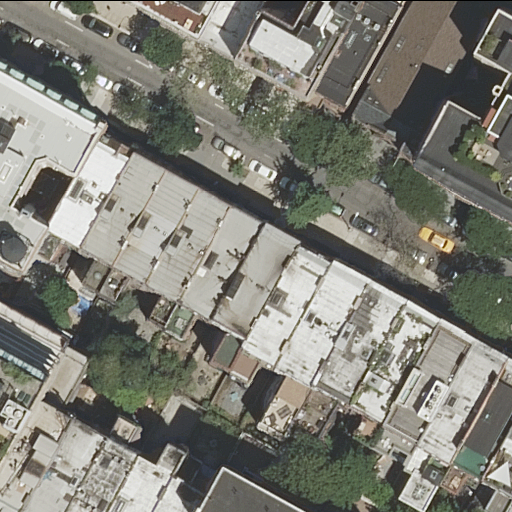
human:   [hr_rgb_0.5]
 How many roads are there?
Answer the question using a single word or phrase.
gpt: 1

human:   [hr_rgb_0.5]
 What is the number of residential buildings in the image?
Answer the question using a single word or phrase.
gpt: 29

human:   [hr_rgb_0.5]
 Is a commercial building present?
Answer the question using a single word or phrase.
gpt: no

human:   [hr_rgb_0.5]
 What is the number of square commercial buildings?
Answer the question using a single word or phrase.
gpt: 0

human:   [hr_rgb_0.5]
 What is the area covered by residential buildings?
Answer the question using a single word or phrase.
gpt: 5742m2

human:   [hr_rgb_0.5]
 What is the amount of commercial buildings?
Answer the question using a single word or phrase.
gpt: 0

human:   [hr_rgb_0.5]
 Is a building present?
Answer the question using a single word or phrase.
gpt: yes

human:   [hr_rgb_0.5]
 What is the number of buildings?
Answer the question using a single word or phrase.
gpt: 29

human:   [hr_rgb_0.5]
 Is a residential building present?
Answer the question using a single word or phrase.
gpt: yes

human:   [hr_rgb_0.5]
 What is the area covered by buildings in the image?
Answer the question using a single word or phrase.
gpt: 5742m2

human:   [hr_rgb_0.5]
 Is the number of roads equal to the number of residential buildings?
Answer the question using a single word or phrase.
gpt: no

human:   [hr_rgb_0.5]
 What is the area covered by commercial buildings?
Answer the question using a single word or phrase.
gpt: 0m2

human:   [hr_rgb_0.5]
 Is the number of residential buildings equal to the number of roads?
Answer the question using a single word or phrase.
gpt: no

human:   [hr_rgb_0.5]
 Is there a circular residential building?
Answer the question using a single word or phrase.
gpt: no

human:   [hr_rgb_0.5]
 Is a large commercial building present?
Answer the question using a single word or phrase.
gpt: no

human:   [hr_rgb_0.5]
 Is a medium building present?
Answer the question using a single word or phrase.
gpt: yes

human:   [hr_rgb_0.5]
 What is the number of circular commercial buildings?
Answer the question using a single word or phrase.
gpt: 0

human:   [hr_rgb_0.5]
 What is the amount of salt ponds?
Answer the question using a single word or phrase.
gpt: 0

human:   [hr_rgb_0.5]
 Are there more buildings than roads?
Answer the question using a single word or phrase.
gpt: yes

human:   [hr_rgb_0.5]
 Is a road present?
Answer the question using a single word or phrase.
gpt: yes

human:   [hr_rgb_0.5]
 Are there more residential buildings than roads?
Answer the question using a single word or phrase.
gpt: yes

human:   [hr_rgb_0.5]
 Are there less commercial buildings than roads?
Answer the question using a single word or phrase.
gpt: yes

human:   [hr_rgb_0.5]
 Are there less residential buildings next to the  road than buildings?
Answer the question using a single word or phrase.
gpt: no

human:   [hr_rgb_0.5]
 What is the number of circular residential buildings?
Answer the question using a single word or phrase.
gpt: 0

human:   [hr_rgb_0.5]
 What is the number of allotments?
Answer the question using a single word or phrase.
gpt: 0

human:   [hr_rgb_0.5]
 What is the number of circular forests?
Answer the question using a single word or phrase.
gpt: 0

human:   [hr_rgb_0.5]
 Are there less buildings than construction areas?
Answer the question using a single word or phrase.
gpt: no

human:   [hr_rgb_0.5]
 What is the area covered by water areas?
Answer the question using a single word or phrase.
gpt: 0m2

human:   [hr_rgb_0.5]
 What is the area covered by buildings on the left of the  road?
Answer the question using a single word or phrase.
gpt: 1770m2

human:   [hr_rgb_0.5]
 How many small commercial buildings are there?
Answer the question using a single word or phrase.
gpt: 0

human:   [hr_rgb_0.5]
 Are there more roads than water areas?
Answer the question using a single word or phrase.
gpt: yes

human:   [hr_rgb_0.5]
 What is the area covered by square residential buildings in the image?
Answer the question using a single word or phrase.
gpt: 0m2

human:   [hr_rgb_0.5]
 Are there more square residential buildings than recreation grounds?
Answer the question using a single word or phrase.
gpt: no

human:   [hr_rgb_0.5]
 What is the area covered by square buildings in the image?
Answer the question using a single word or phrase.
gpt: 0m2

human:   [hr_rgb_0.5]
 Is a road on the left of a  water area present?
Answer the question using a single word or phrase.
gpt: no

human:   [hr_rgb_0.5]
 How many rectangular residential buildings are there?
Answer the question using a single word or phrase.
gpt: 21

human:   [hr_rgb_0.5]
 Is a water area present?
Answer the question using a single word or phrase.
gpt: no

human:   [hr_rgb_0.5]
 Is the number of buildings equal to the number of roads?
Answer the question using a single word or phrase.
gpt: no

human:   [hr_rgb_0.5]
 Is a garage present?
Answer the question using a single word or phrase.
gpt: no

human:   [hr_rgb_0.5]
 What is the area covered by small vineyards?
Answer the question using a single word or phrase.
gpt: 0m2

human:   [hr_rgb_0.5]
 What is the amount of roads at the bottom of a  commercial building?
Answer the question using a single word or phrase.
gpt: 0

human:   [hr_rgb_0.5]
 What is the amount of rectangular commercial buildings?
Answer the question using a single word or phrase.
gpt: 0

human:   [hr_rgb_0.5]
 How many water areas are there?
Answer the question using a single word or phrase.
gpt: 0

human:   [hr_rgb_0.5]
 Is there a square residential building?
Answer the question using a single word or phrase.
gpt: no

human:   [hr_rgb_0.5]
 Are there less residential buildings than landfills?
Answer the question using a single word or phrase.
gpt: no

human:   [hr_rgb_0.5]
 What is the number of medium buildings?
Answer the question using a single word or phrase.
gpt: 20

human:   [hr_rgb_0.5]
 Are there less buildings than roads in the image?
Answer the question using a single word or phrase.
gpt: no

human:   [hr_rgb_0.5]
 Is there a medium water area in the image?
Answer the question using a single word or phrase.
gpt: no

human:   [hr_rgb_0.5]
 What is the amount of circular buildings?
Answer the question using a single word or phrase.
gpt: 0

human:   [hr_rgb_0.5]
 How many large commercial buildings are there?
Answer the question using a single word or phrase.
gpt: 0

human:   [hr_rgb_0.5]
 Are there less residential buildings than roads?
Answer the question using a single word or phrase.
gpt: no

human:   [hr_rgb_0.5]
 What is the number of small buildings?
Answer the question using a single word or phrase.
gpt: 8

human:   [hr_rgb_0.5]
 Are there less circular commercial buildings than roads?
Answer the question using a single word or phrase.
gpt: yes

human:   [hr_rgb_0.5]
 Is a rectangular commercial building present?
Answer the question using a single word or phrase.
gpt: no

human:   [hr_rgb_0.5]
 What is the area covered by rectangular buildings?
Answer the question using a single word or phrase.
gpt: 2772m2

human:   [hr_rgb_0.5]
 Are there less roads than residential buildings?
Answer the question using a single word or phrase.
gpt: yes

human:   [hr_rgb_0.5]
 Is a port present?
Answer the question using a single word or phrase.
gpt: no

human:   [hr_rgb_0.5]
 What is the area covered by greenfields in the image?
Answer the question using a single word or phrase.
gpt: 0m2

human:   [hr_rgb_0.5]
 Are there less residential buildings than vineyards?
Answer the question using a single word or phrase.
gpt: no

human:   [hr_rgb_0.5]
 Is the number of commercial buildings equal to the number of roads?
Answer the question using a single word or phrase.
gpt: no

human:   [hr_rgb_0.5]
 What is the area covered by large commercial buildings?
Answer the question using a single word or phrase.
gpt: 0m2

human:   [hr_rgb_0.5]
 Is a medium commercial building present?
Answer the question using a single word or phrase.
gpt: no

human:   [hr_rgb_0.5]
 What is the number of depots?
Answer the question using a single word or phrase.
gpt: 0

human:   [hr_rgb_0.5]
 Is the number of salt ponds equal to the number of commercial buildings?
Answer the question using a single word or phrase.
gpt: yes